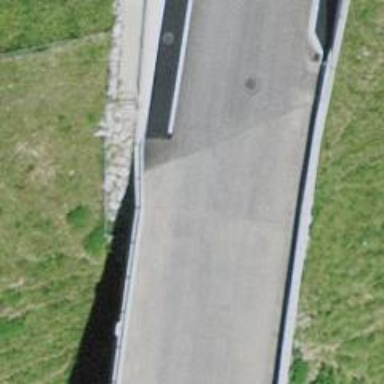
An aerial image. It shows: Asphalt trunk motorway.